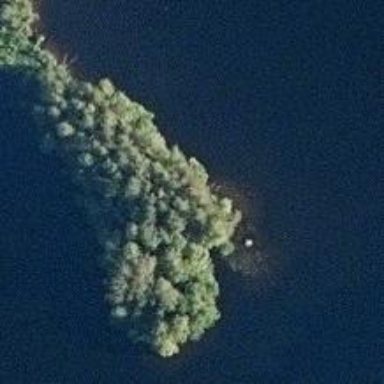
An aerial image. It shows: Image showing island.